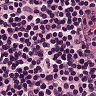
Metastatic tissue present: no